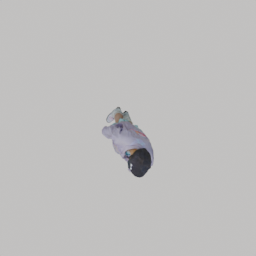
Label: people